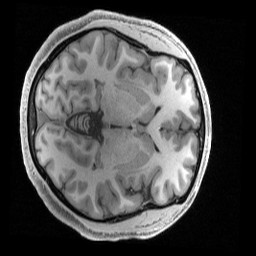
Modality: T1w
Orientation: axial
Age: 26
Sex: male
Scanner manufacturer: siemens
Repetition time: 2.4 s
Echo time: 0.00231 s